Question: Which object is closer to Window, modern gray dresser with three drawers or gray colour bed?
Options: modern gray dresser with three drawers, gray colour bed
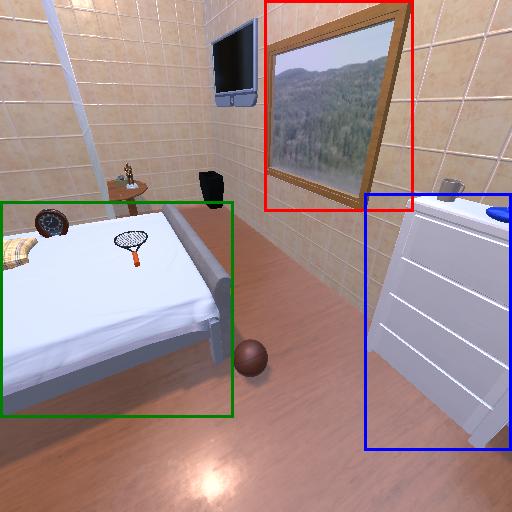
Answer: modern gray dresser with three drawers